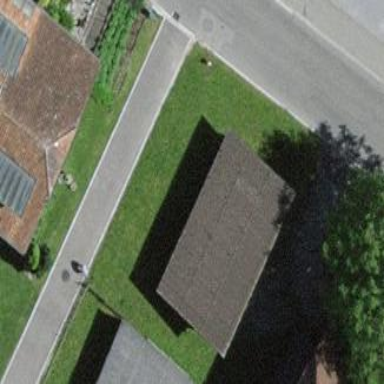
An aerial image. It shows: View of roof of building.